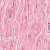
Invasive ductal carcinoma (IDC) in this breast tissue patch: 0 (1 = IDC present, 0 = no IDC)